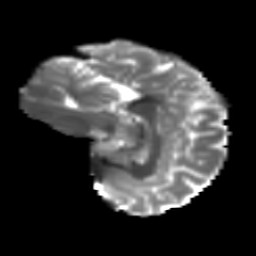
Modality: T2w
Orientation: sagittal
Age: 17
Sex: female
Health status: ill
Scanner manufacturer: ge
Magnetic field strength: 3 T
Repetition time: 6.752 s
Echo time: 0.079 s